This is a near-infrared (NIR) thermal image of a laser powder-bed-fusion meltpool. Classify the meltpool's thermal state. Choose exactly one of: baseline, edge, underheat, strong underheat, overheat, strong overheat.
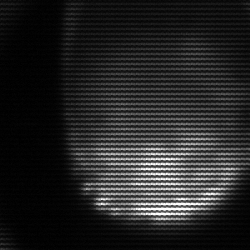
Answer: edge